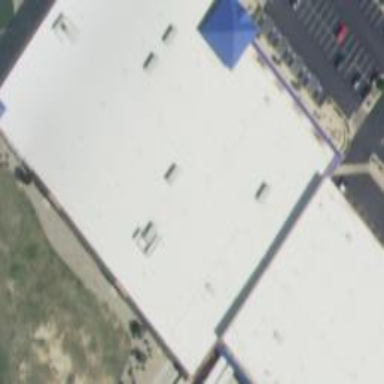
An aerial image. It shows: Retail building housing furniture shop.